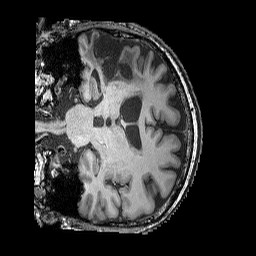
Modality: T1w
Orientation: coronal
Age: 47
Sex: male
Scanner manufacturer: siemens
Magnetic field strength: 3 T
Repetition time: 2.25 s
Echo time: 0.00411 s